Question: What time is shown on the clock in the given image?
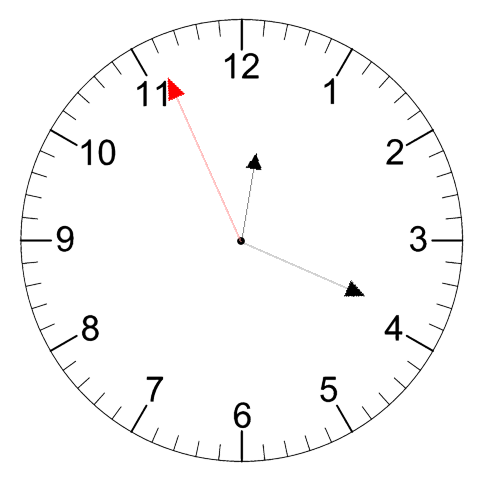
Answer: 12:18:56